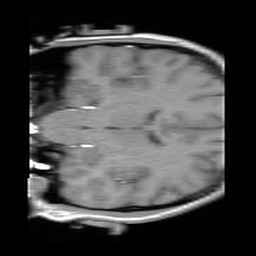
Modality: FLASH
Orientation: coronal
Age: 21
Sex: female
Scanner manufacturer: siemens
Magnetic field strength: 3 T
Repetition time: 0.245 s
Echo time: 0.0026 s